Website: crate-barrel
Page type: billing-address
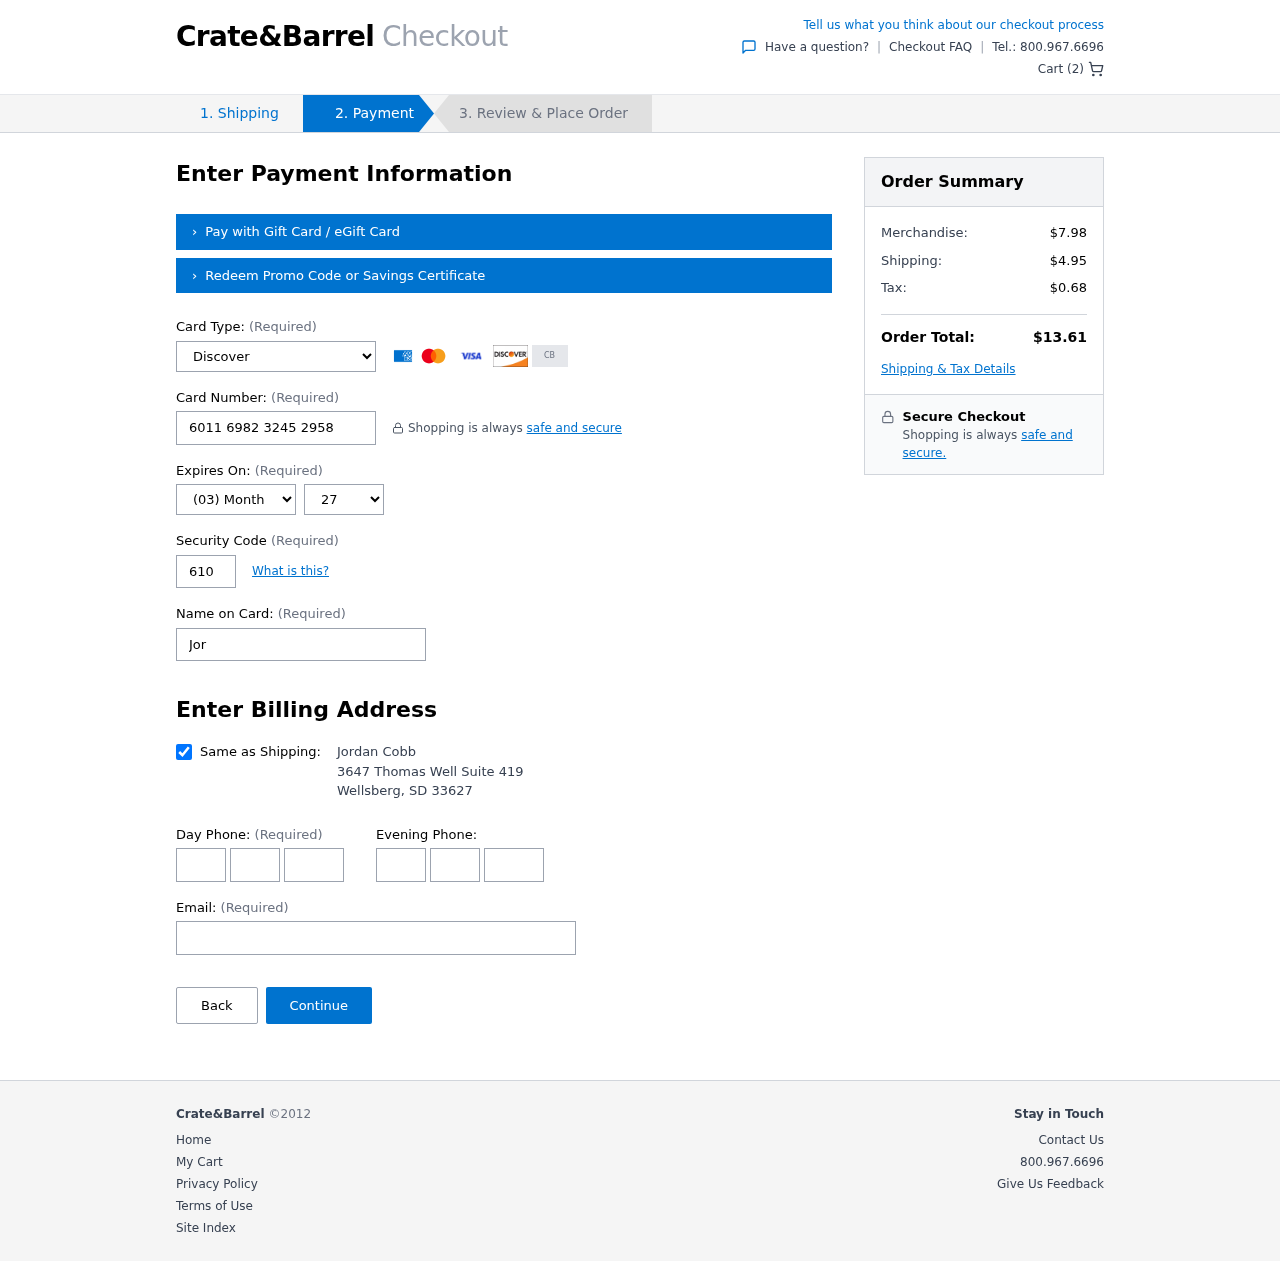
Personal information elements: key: PII_CARD_CVV
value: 610
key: PII_CARD_EXPIRY_MONTH
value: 03
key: PII_CARD_EXPIRY_YEAR
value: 27
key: PII_CARD_NUMBER
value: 6011 6982 3245 2958
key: PII_CARD_TYPE
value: Discover
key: PII_CITY
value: Wellsberg
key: PII_EMAIL
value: jcobb@hotmail.com
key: PII_FULLNAME
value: Jordan Cobb
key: PII_PHONE_AREA
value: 805
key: PII_PHONE_PREFIX
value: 621
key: PII_PHONE_SUFFIX
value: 5969
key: PII_POSTCODE
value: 33627
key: PII_STATE_ABBR
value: SD
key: PII_STREET
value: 3647 Thomas Well Suite 419
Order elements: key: ORDER_NUM_ITEMS
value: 2
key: ORDER_SUBTOTAL
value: $7.98
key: ORDER_SHIPPING_COST
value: $4.95
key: ORDER_TAX
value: $0.68
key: ORDER_TOTAL
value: $13.61